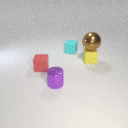
small cyan rubber cube behind small red rubber cube